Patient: sex F, age 41
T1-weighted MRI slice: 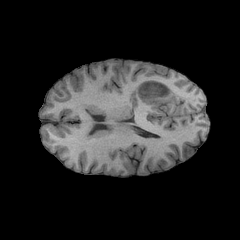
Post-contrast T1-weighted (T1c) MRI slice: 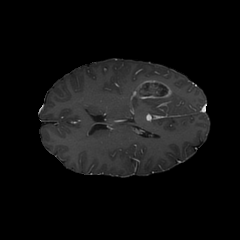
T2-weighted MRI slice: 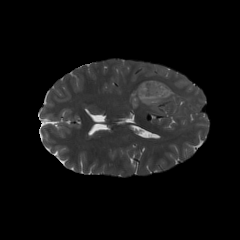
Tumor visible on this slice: yes
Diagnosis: Glioblastoma, IDH-wildtype
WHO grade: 4